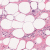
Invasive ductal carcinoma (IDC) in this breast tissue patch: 0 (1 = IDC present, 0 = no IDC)